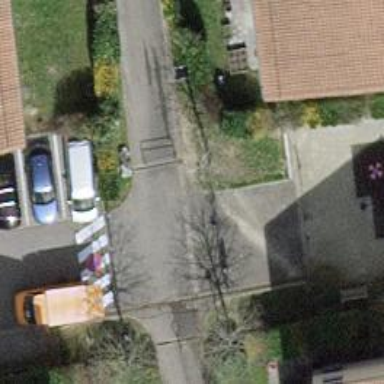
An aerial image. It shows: Asphalt road in living street.